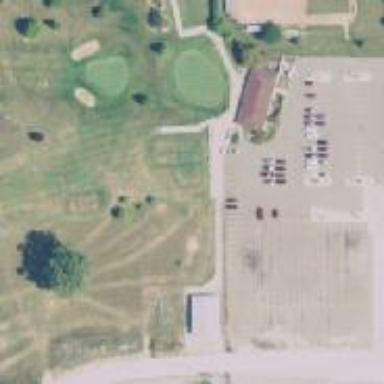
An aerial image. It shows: Rough golf area with grass surface.